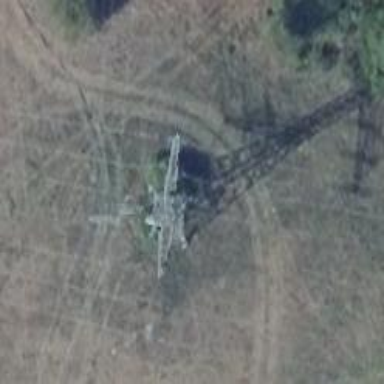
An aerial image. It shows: Towering power structure.